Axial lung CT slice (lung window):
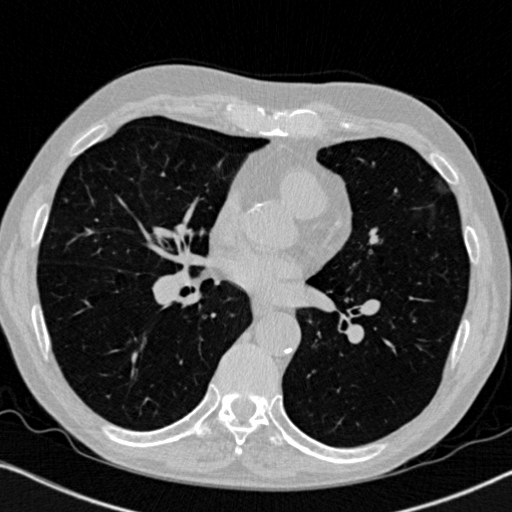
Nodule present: no